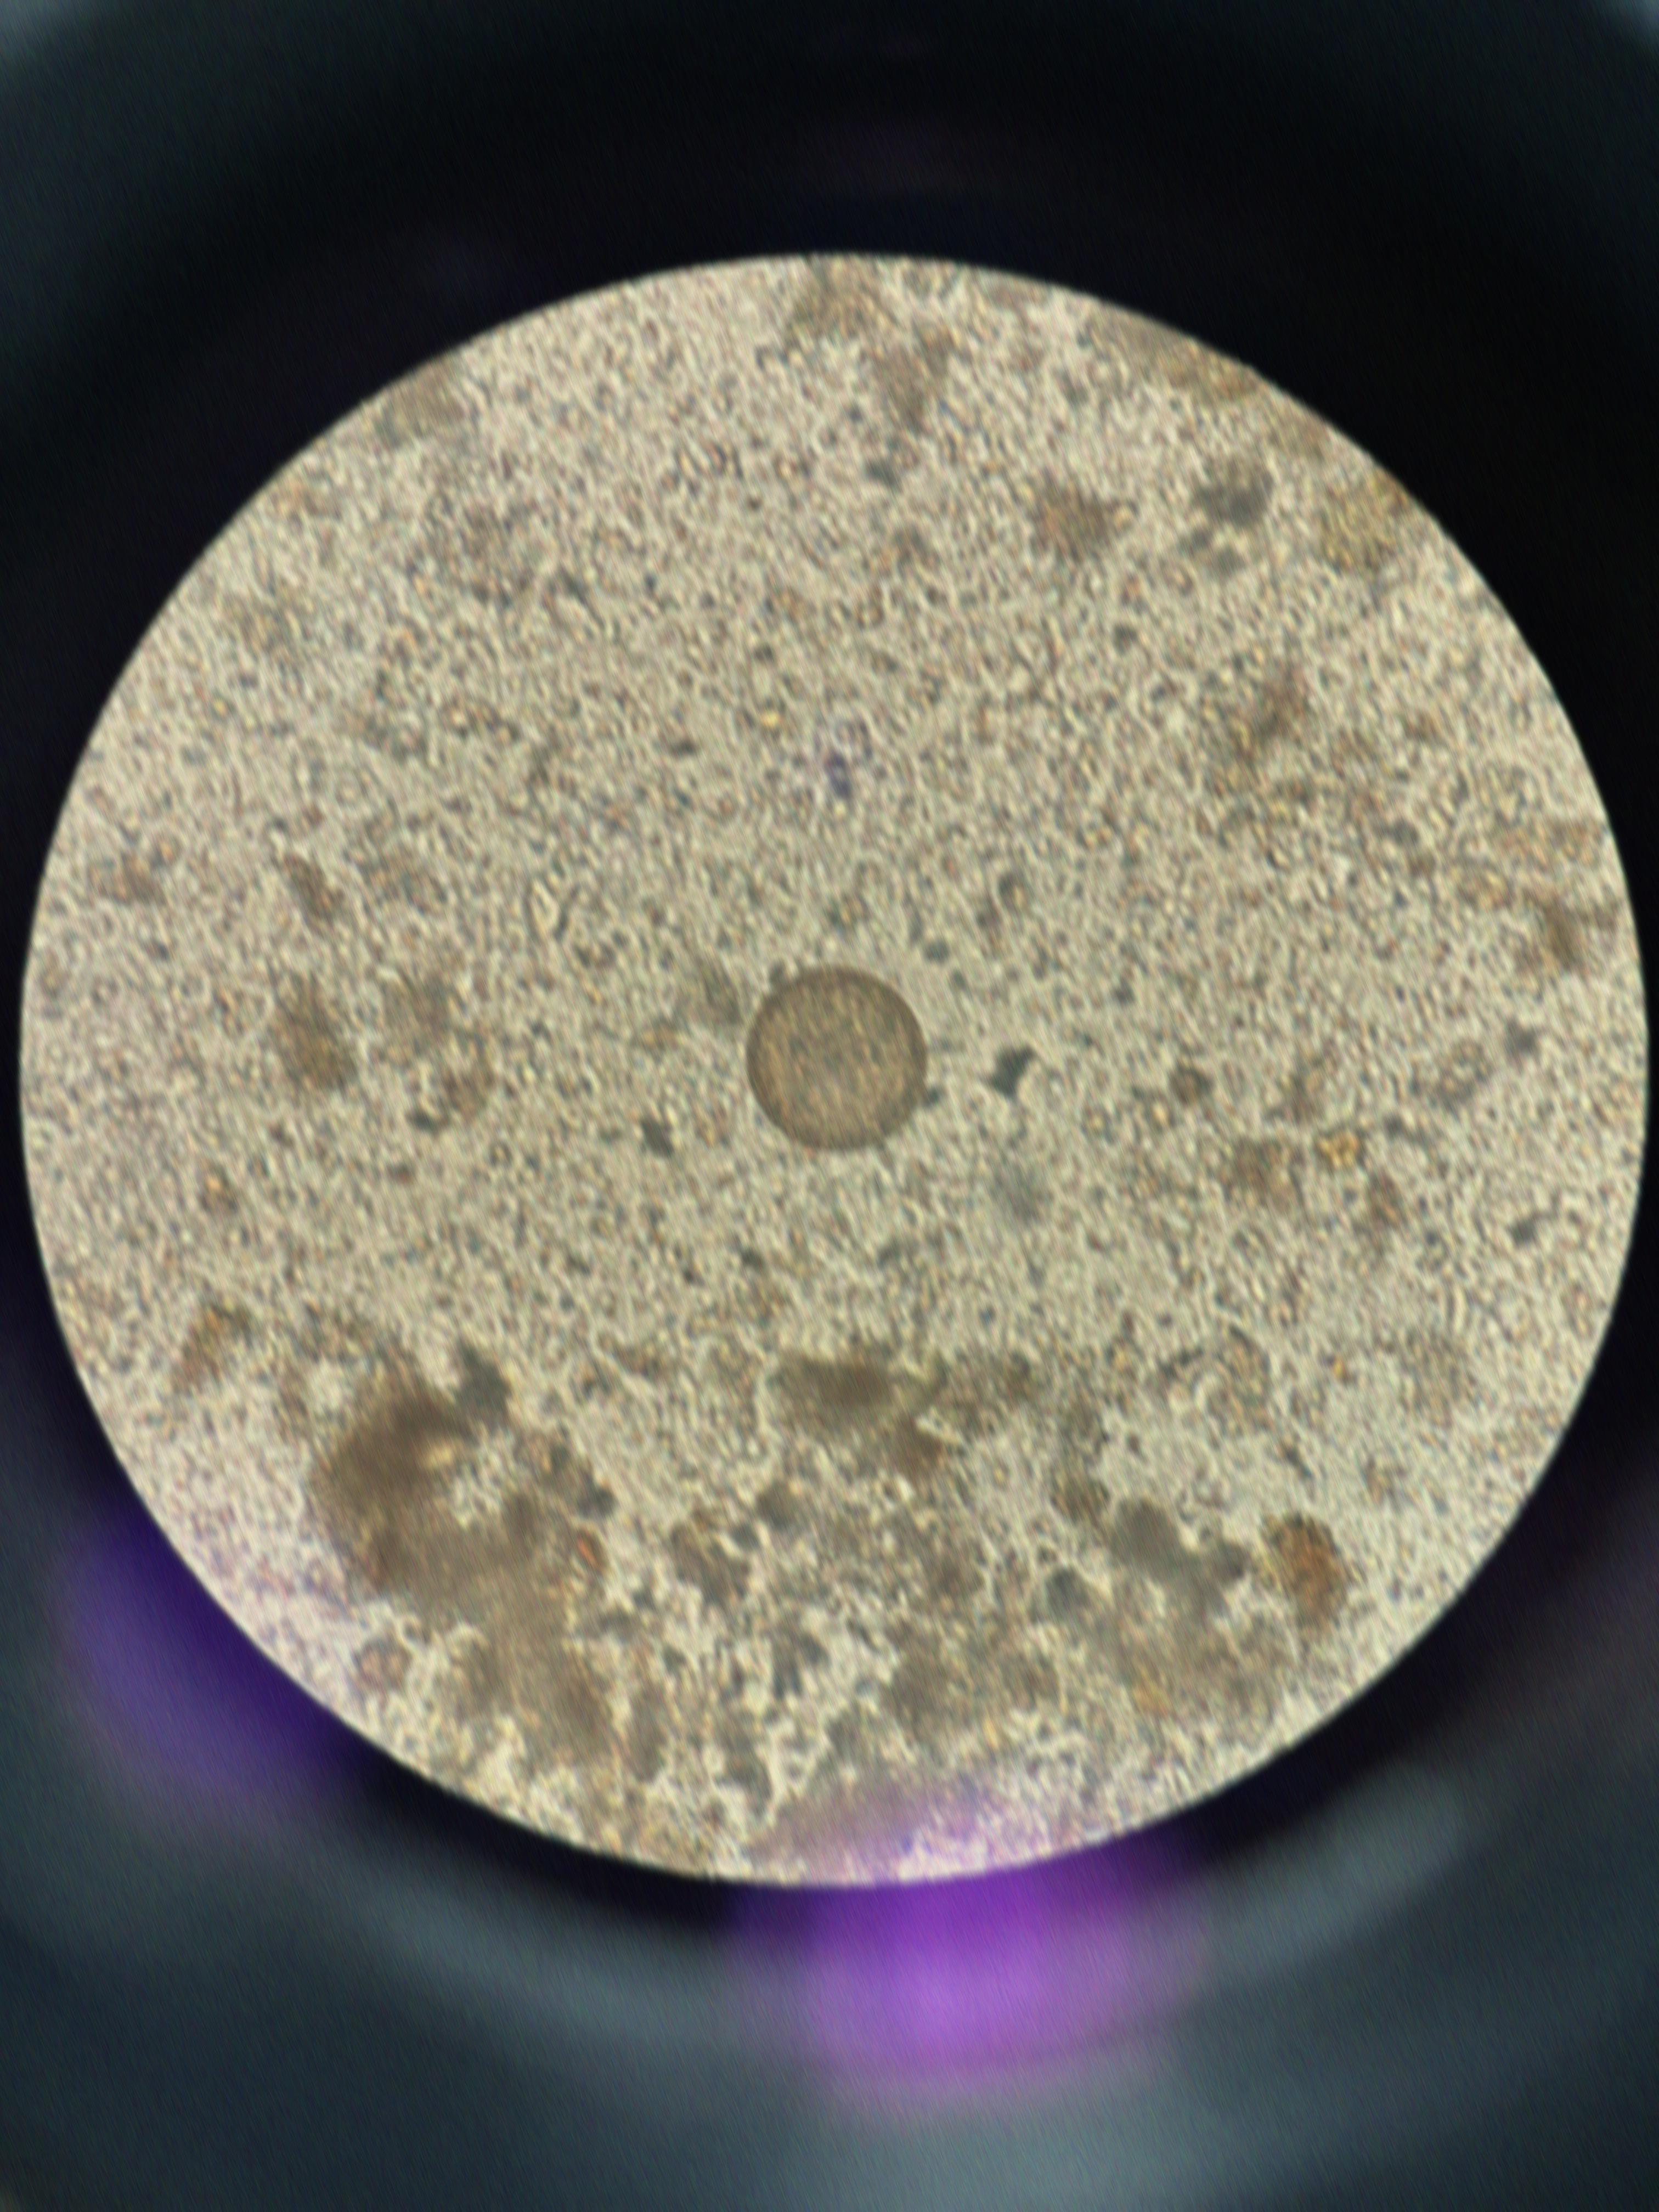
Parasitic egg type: Hymenolepis diminuta